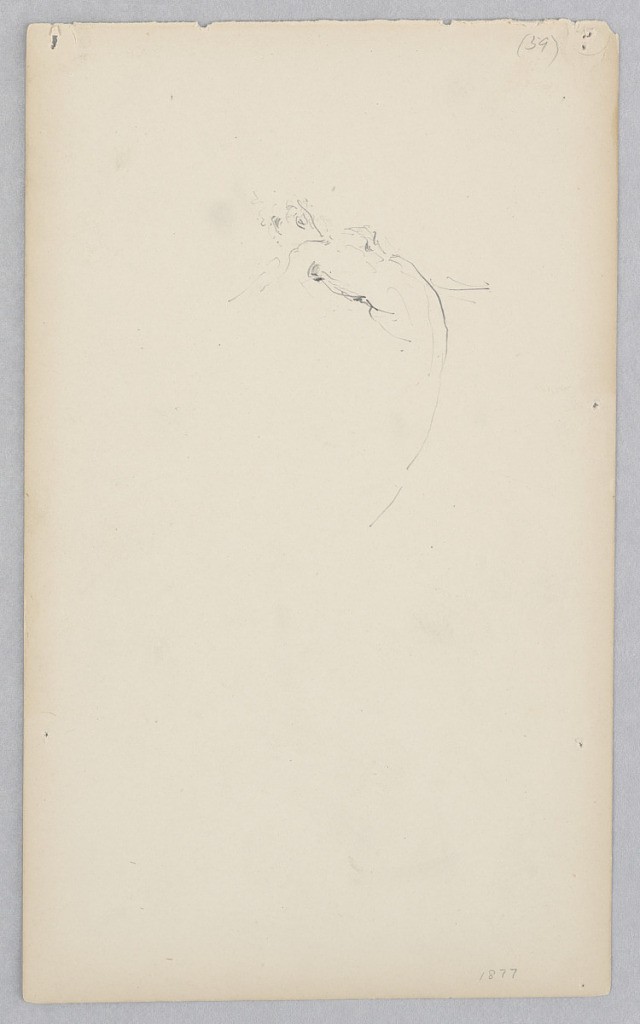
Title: Figure
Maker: Robert Frederick Blum, American, 1857–1903
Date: n.d.
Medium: Graphite on wove paper
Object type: Drawing
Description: Partial sketch of a female figure.